Interaction volume radius: 10 \u00c5
Interaction volume height: 35 \u00c5
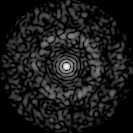
Disorder parameter: 0.8277